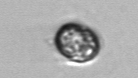
Label: Dinophyceae